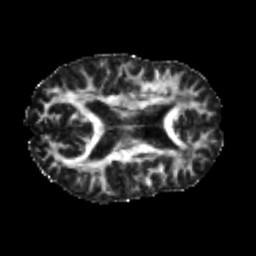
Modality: FA
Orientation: axial
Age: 22
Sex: male
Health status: healthy
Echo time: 0.074 s